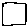
Label: square